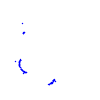
Particle: kaon